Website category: auto
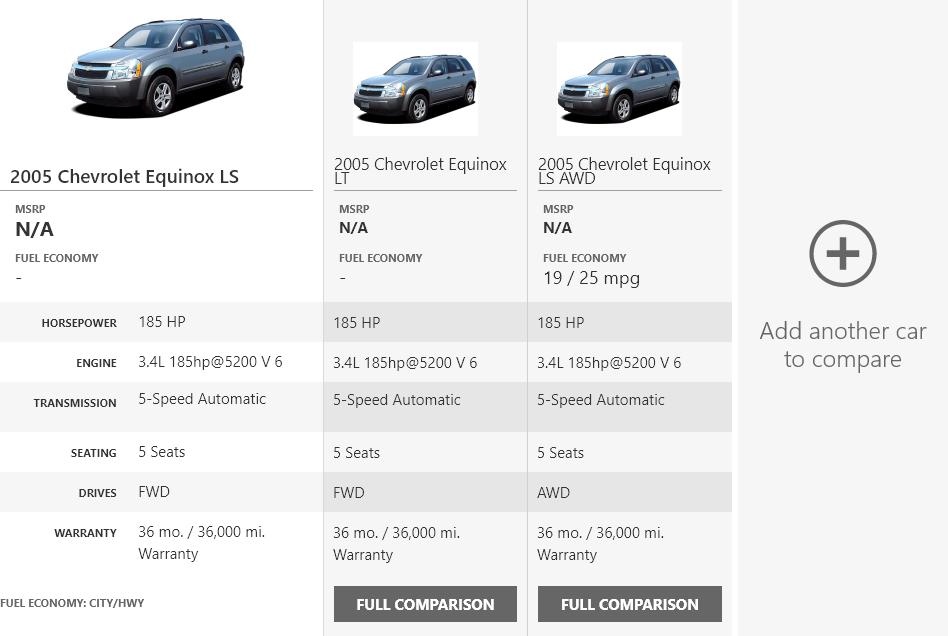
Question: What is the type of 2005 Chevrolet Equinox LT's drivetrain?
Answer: FWD

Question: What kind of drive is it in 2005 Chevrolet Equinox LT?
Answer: FWD

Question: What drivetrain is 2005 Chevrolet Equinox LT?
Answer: FWD

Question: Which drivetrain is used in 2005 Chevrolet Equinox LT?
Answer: FWD

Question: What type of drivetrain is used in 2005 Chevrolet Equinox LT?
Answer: FWD

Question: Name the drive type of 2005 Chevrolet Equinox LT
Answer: FWD

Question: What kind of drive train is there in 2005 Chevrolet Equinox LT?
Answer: FWD

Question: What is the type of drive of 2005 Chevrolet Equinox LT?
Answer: FWD

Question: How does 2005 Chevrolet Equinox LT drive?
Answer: FWD

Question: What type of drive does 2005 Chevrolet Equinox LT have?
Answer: FWD

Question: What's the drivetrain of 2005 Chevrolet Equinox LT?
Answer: FWD

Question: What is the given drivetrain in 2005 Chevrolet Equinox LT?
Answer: FWD

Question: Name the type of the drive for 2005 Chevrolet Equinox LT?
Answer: FWD

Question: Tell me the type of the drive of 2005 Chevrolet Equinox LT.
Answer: FWD

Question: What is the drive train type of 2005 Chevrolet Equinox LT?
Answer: FWD

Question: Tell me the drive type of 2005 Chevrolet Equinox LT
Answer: FWD

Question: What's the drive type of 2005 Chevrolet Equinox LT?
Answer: FWD

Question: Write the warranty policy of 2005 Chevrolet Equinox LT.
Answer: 36 mo. / 36,000 mi. Warranty

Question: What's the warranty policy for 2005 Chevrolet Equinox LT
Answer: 36 mo. / 36,000 mi. Warranty

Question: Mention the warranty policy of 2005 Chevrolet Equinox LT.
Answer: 36 mo. / 36,000 mi. Warranty

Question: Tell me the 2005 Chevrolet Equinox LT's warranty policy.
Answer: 36 mo. / 36,000 mi. Warranty